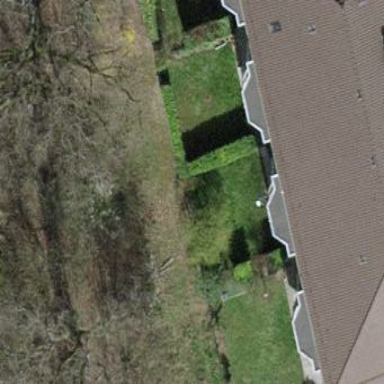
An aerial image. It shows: Garden surrounded by fence.